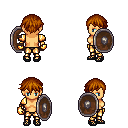
a pixel art fantasy rpg character, female body template, human, tanned skin, gold arm armor, gold greaves, brunette short bangs hairstyle, gold gloves, ghillies, shield, four views (front, back, left, right), 2x2 character sprite sheet, small pixel art, hard edges, no anti-aliasing